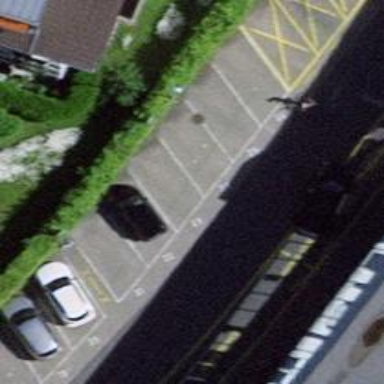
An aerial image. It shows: Street side parking area.